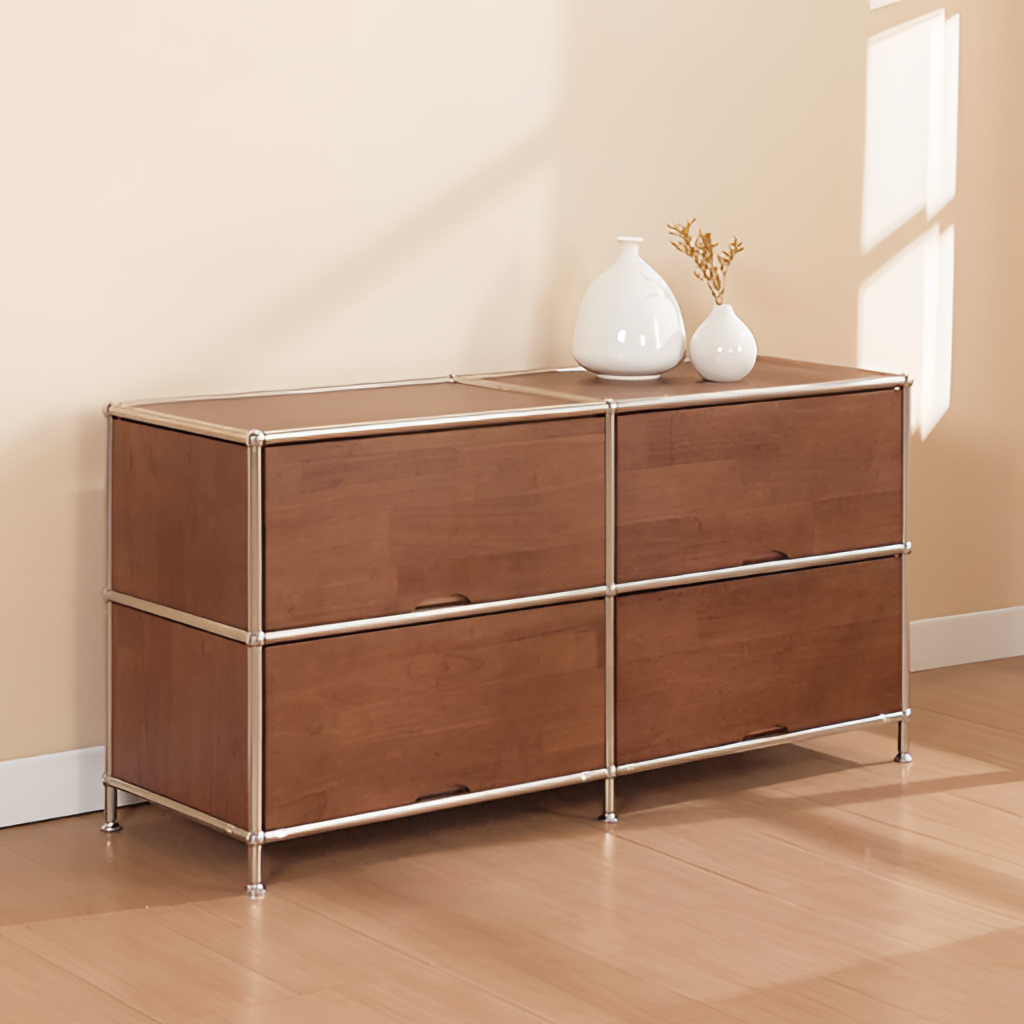
living room, wood dresser, minimalist, beige paint wallpaper, with solid pattern, wood flooring, with plank pattern